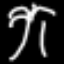
Label: palm tree